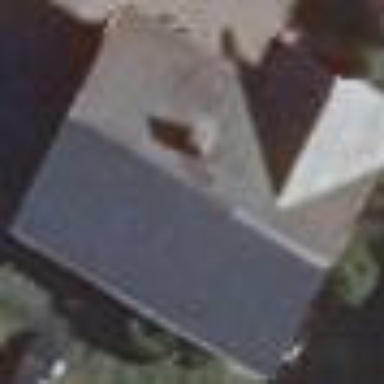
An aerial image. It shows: Building with gabled roof.